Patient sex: M
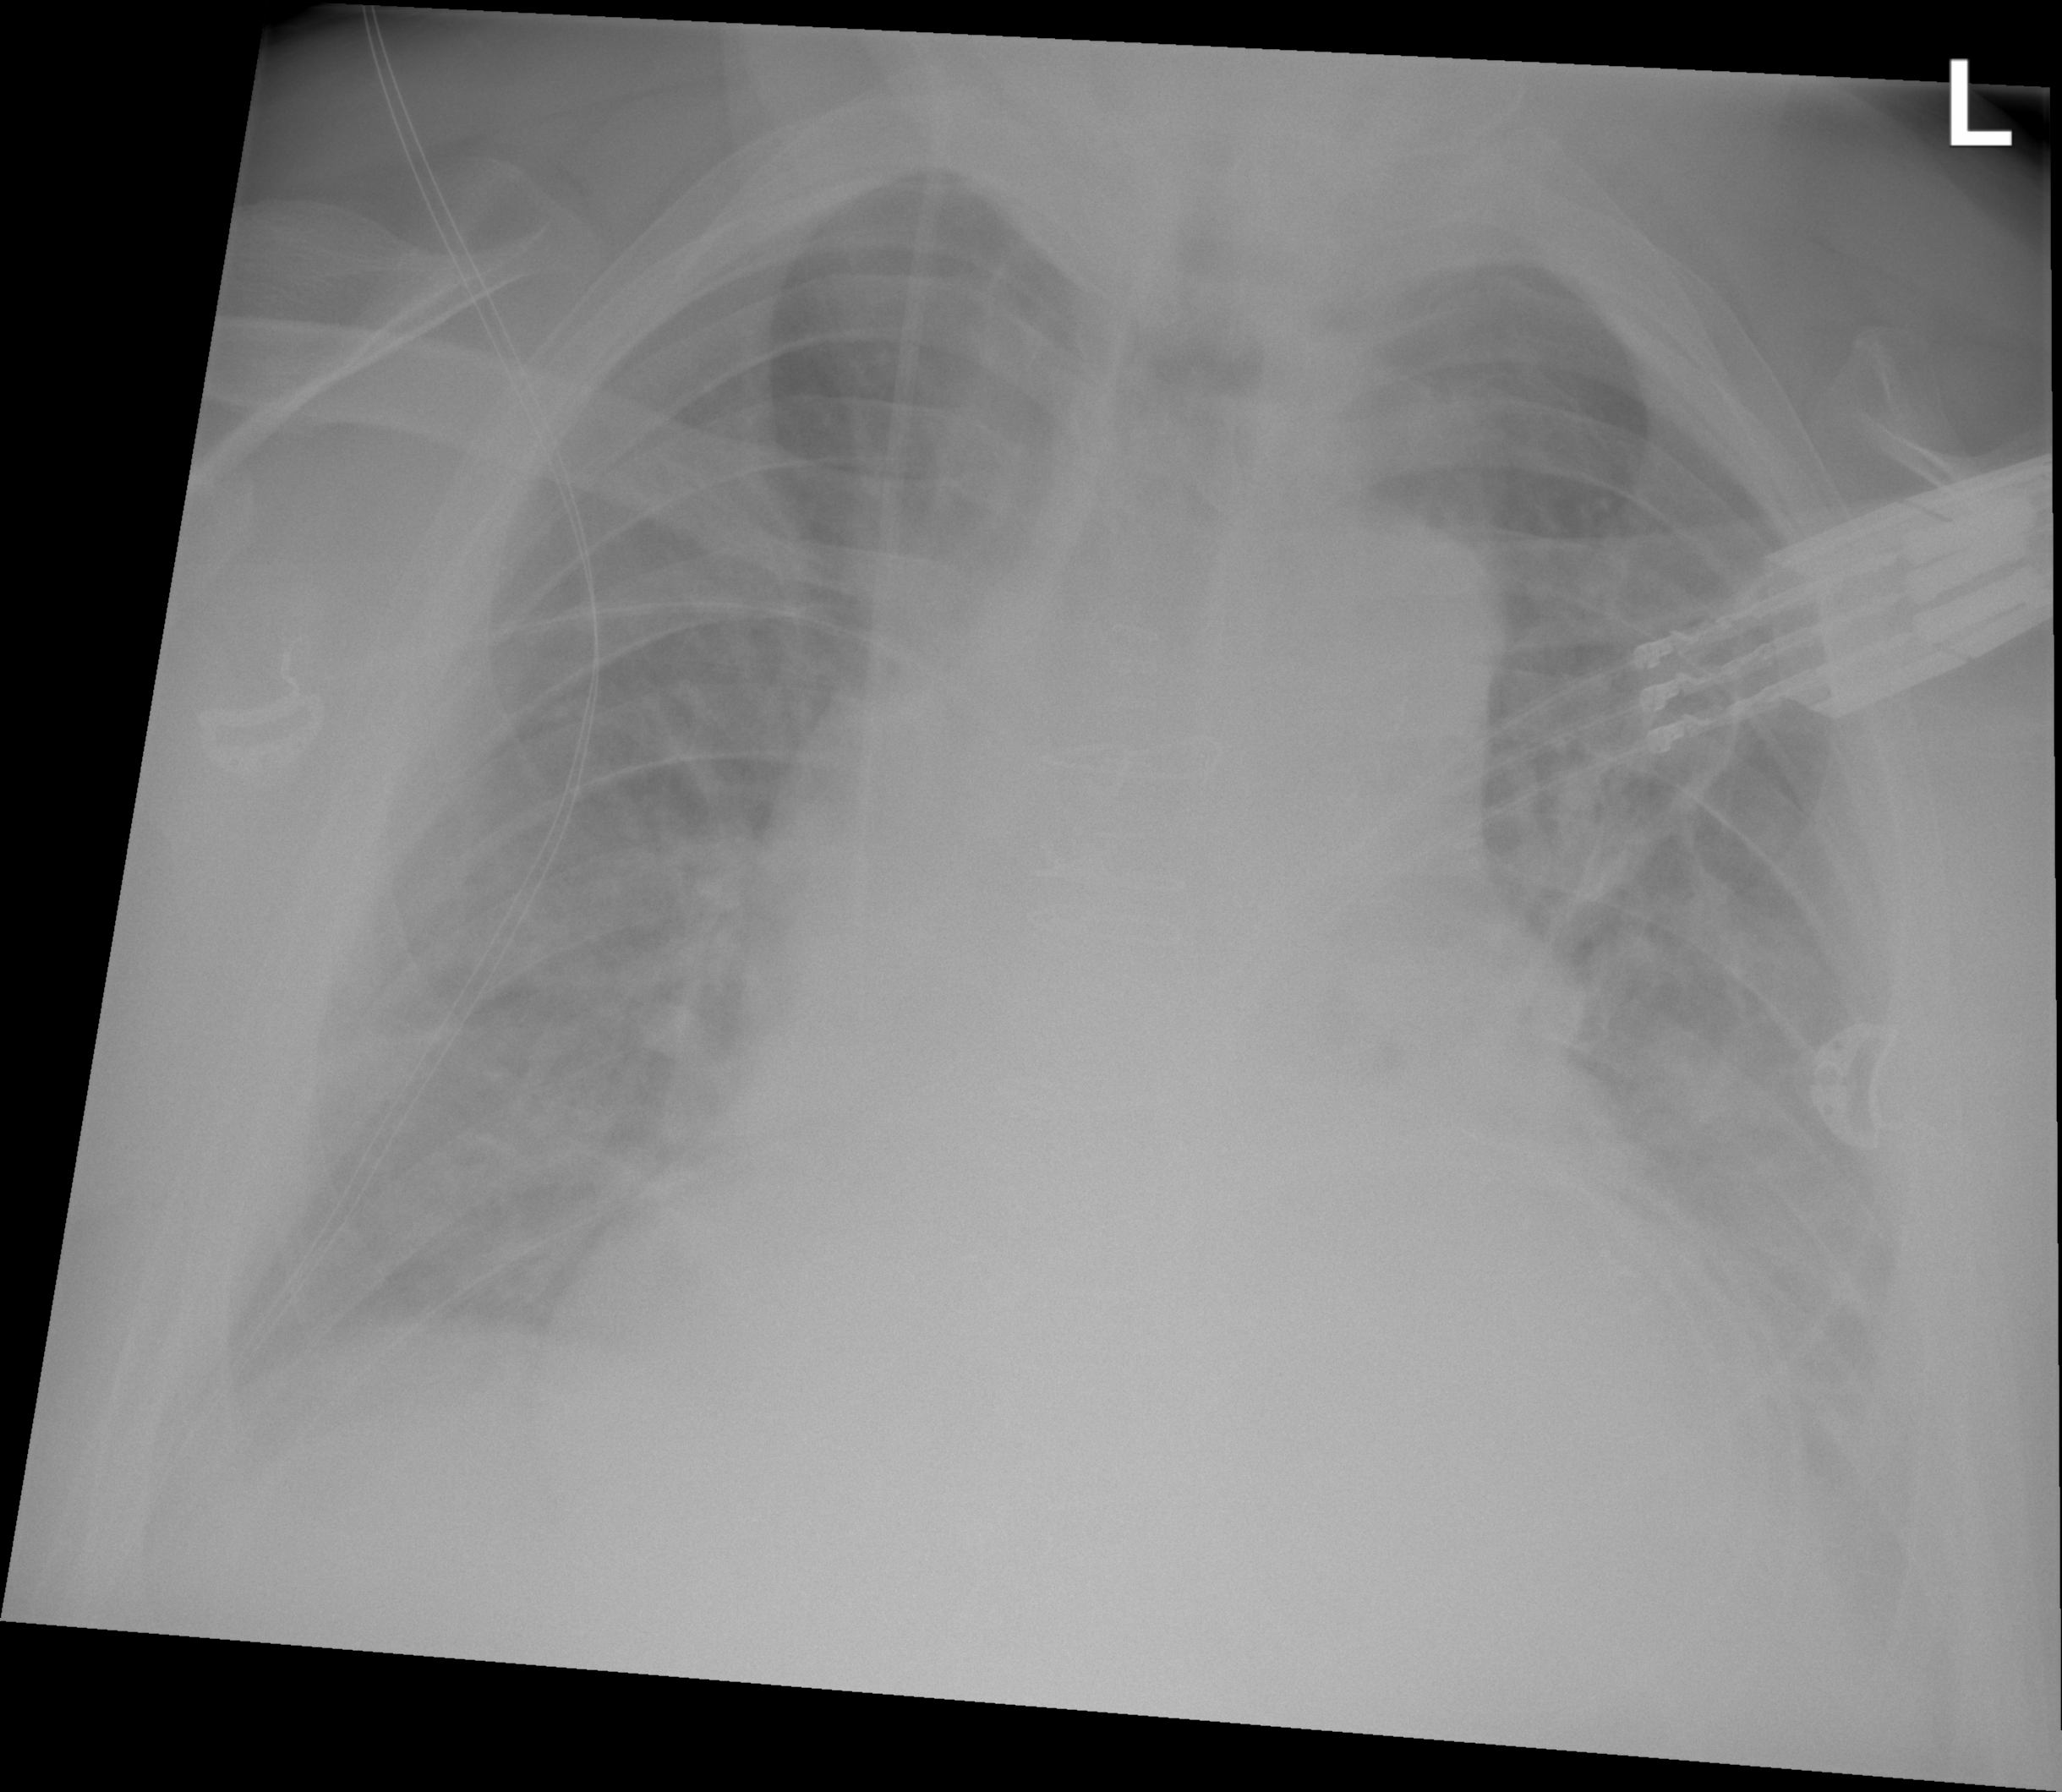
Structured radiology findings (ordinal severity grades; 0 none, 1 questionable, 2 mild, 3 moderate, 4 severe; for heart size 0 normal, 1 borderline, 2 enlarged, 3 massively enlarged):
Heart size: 2
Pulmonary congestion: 2
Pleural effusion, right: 1
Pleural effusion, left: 2
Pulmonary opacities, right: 1
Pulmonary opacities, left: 1
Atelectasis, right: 2
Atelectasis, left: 2